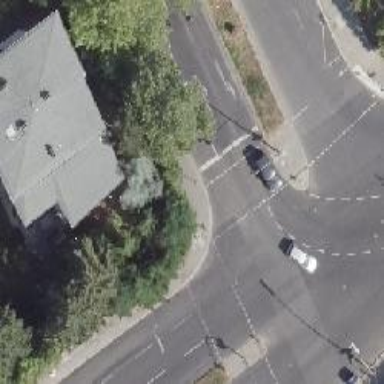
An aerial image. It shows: Road with traffic signals.